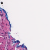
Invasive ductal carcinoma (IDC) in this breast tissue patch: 0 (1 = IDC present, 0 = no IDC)